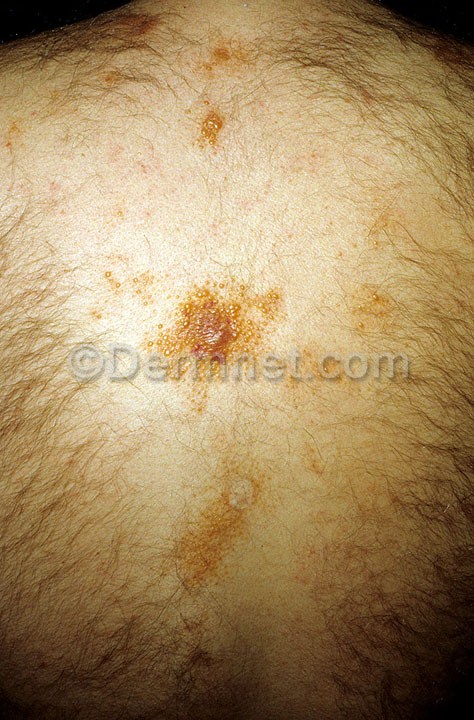
Disease: Systemic Disease